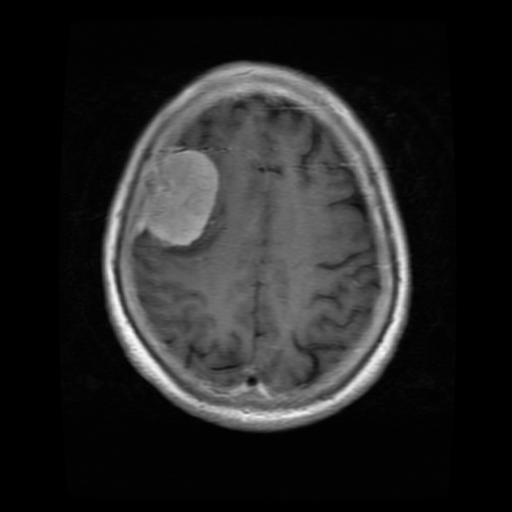
Label: meningioma